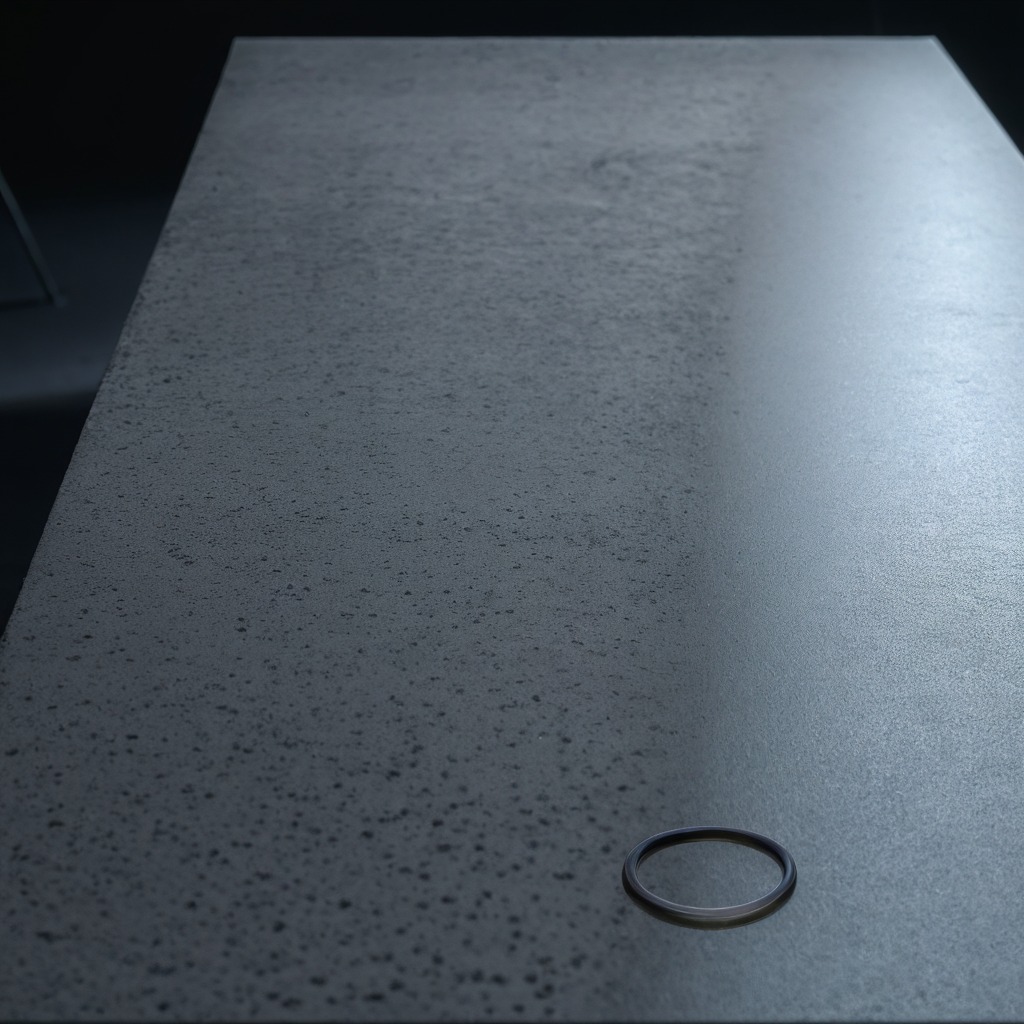
A rubber O-ring is lying on the granite table inside a workshop at night.